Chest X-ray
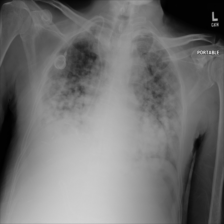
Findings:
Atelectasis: negative
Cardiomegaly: negative
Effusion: negative
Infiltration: positive
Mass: negative
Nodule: positive
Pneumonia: negative
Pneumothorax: negative
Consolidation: negative
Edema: negative
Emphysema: negative
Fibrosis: negative
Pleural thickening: negative
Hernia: negative